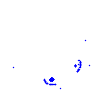
Particle: pion